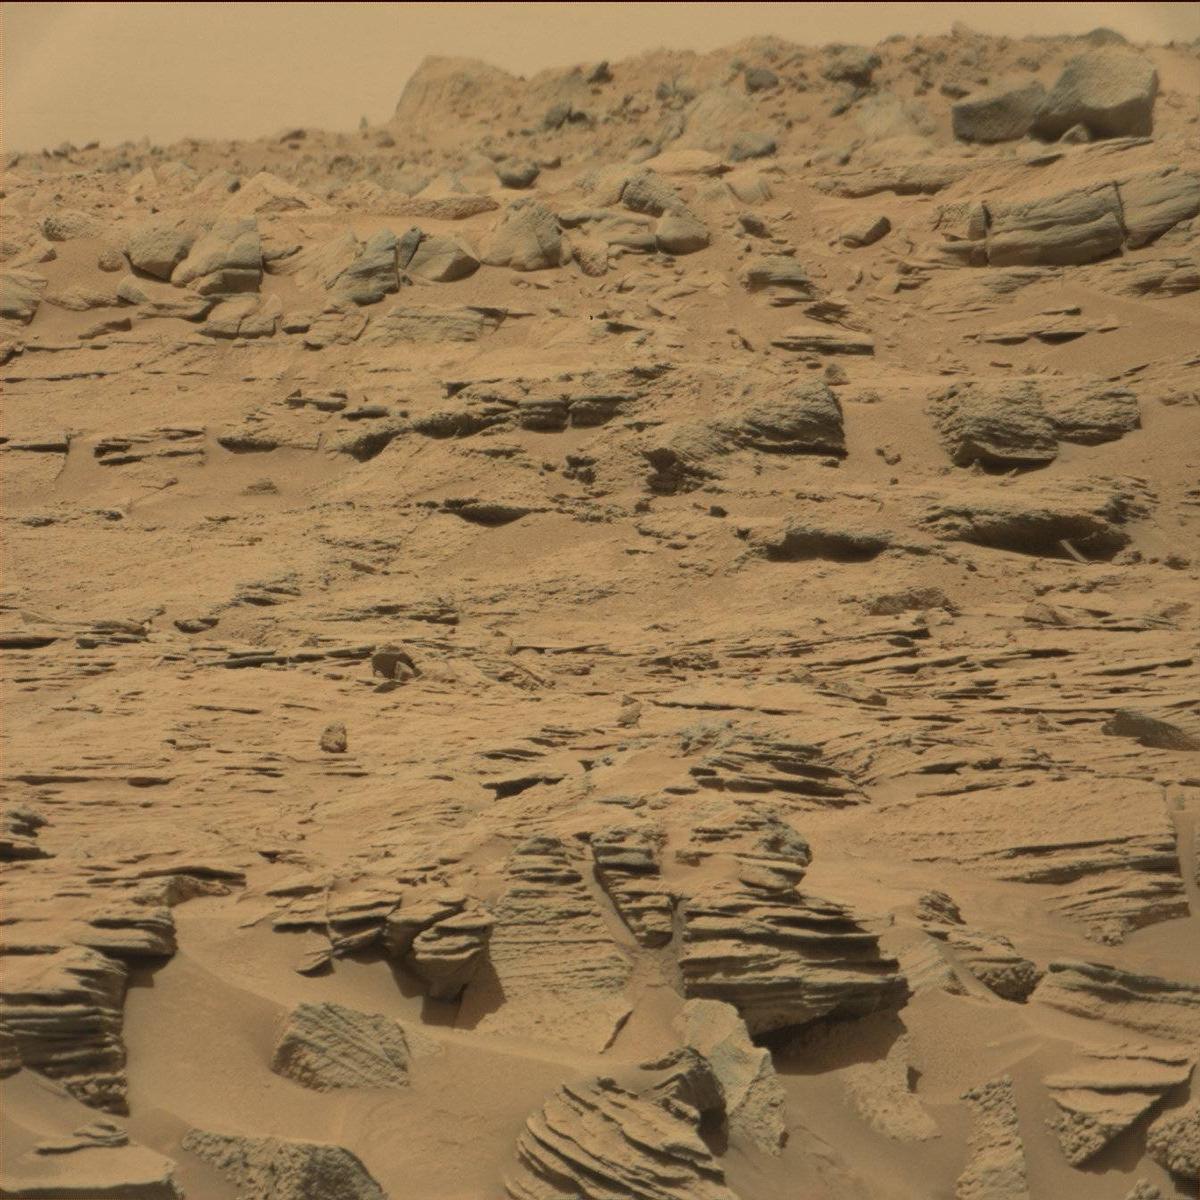
Terrain classes present: Bedrock, Ridge, Sand / Soil